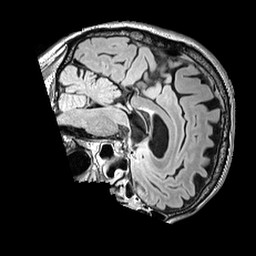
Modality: FLAIR
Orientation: sagittal
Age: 74
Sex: male
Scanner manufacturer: siemens
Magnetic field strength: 3 T
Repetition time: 5 s
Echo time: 0.387 s